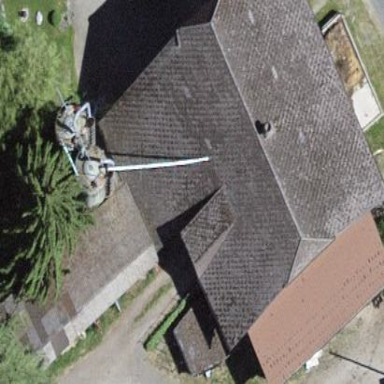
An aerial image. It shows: Barn.